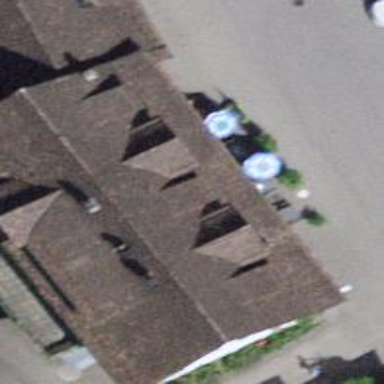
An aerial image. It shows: Restaurant.